Question: Hi I have this book with a practice question which I am unable to answer. And no...this is not a homework question. This is my self study from a book recommended to me called: "Computer systems, A programmer's perspective"
Here is the question:

Any help is appreciated!
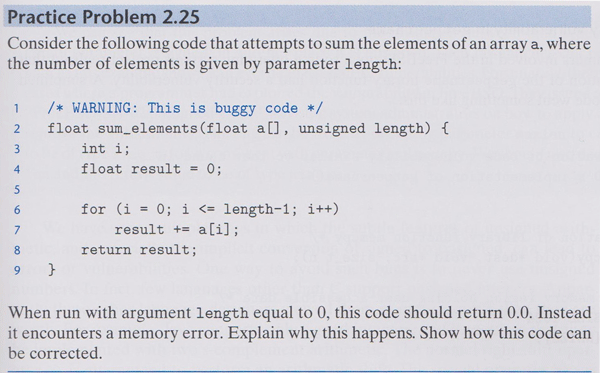
Answer: 'length' is unsigned, so if you pass '0' for that parameter, 'length - 1' will be 'UINT_MAX', not '-1' like you want it to be; therefore the loop will run and you'll make acceses outside the size of 'a'.